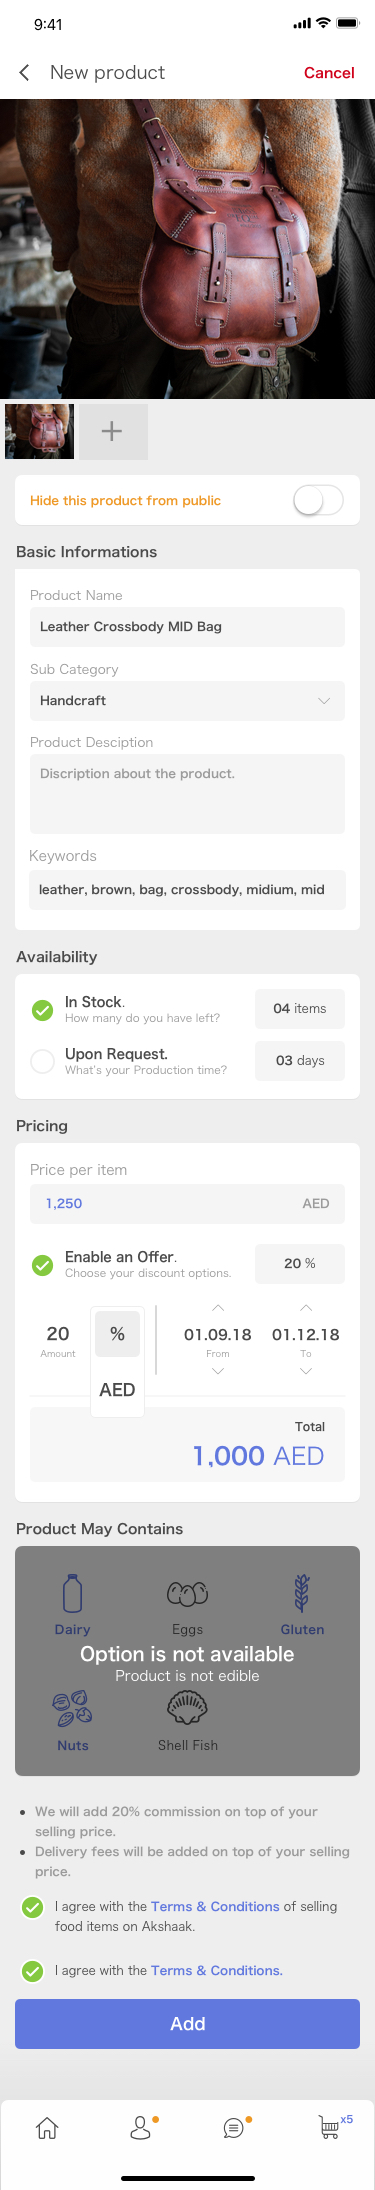
Text in this UI design:
We will add 20% commission on top of your selling price. Delivery fees will be added on top of your selling price.
I agree with the Terms & Conditions of selling food items on Akshaak.
I agree with the Terms & Conditions.
Product May Contains
Dairy
Nuts
Eggs
Shell Fish
Gluten
Option is not available
Product is not edible
Total
1,000 AED
20
Amount
%
AED
01.09.18
From
01.12.18
To
Pricing
Price per item
1,250
AED
Enable an Offer.
Choose your discount options.
20 %
Availability
In Stock.
How many do you have left?
Upon Request.
What’s your Production time?
04 items
03 days
Basic Informations
Product Name
Leather Crossbody MID Bag
Sub Category
Handcraft
Product Desciption
Discription about the product.
Keywords
leather, brown, bag, crossbody, midium, mid
Hide this product from public
+
New product
Cancel